Question: Recently I downloaded the <URL> app and added it to my django project.
'''
INSTALLED_APPS = (
'django.contrib.auth',
'django.contrib.contenttypes',
'django.contrib.sessions',
'django.contrib.sites',
'django.contrib.messages',
'django.contrib.staticfiles',
'django.contrib.admin',
'mydjangoapp.mydjangoappdb',
'tastypie',
'gunicorn',
'south',
'relationships',
'pyapns',
'django_messages',
'''
The app works great and plays well with Django. However for features such as messaging, the database can get quite large. I decided to create a dedicated database to store all the django_messages data.
'''
DATABASES = {
'default': {
'ENGINE': 'django.db.backends.postgresql_psycopg2',
'NAME': 'django_db',
'USER': 'django_login',
'PASSWORD': 'xxxx',
'HOST': '',
'PORT': '',
},
'message_db': {
'ENGINE': 'django.db.backends.postgresql_psycopg2',
'NAME': 'django_messagedb',
'USER': 'django_login',
'PASSWORD': 'xxxx',
'HOST': 'XX.XXX.XX.XXX',
'PORT': '5432',
}
DATABASE_ROUTERS = ['mydjangoapp.messagerouter.MessageRouter']
'''
And just for clarification, here is my
'''
class MessageRouter(object):
"""
A custom router written by Riegie to
control all database operations on models in the
django_messages application
"""
def db_for_read(self, model, **hints):
"""
Attempts to read django_messages models go to
message_db.
"""
if model._meta.app_label == 'django_messages':
return 'message_db'
return None
def db_for_write(self, model, **hints):
"""
Attempts to write django_messages models to go to
message_db.
"""
if model._meta.app_label == 'django_messages':
return 'message_db'
return None
def allow_relation(self, obj1, obj2, **hints):
"""
Allow relations if a model in the django_messages.
"""
if obj1._meta.app_label == 'django_messages' or obj2._meta.app_label == 'django_messages':
return True
return None
def allow_syncdb(self, db, model):
"""
Make sure the django_messages app only appears in the
'message_db" database.
"""
if db == 'message_db':
return model._meta.app_label == 'django_messages'
elif model._meta.app_label == 'django_messages':
return False
return None
'''
As you can see, I have two databases, one on the local machine on which Django is running and another database on a remote machine. Out of the box, upon installation, django_messages naturally creates tables on the default database. However, I would like it to create tables only on the "message_db" database.
I've looked into the <URL> Django documentation, but it goes into specifics about Master/Slave configuration. I used the Auth Router example and created the messagerouter.py. Everything syncs up and I get no errors.

When I check the remote database however, the table isn't there! Why is that? Is it because it is not possible to have a remote foreign key table relationship to the Django User?
---
So I managed to sync the Django_messages app to the other database using the following command: . This is great. However when I access the app from the Django admin page, I am given the following error:
'''
DatabaseError at /admin/django_messages/message/
relation "django_messages_message" does not exist
LINE 1: SELECT COUNT(*) FROM "django_messages_message"
'''
I find this error odd because I can see the table on the other server through pgadmin III. So the syncing has worked correctly, but now it seems Django can't recognize that table. Am I doing something wrong with my messagerouter.py perhaps?
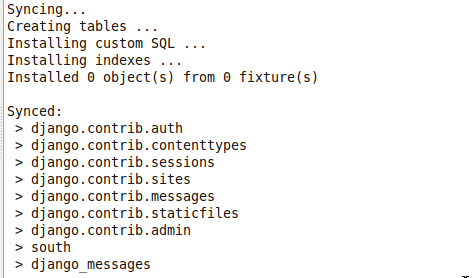
Answer: So after doing a lot of research, I finally came across this, I wish I had seen it earlier. Django doesn't support cross-database relations: <URL>
As it states:
Django doesn't currently provide any support for foreign key or many-to-many relationships spanning multiple databases. If you have used a router to partition models to different databases, any foreign key and many-to-many relationships defined by those models must be internal to a single database.
This is because of referential integrity. In order to maintain a relationship between two objects, Django needs to know that the primary key of the related object is valid. If the primary key is stored on a separate database, it's not possible to easily evaluate the validity of a primary key.
If you're using Postgres, Oracle, or MySQL with InnoDB, this is enforced at the database integrity level - database level key constraints prevent the creation of relations that can't be validated.
However, if you're using SQLite or MySQL with MyISAM tables, there is no enforced referential integrity; as a result, you may be able to 'fake' cross database foreign keys. However, this configuration is not officially supported by Django.
Hope this answer saves many of you the trouble.